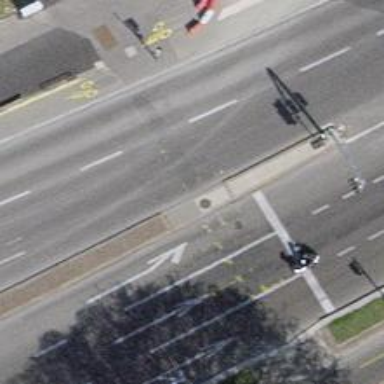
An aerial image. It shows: Primary highway with asphalt surface. There is cycle track on the right.